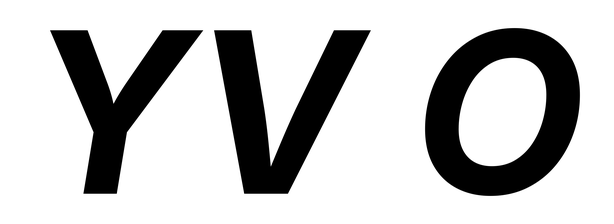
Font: Inter-Italic_Bold_Italic